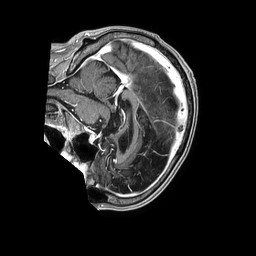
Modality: T1w
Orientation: sagittal
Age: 56
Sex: male
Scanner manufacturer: philips
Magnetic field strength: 1.5 T
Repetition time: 0.007629 s
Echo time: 0.003474 s